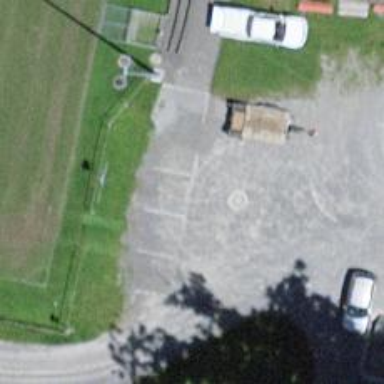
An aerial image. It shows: Parking area with fine gravel surface.